Field crop: maize
Growth stage: 2
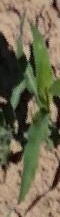
Species: maize